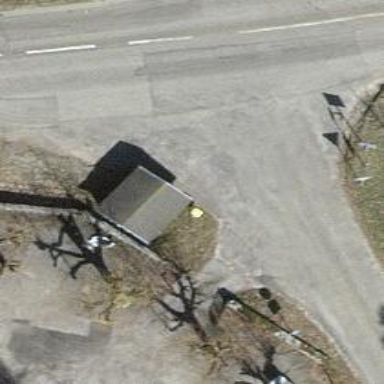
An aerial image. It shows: Post box.